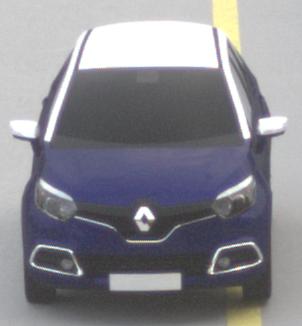
Make: Renault
Model: Captur ENERGY TCe 90
Detailed model: Captur (I)
Model produced from: 2013/06
Model produced until: 2015/05
Doors: 5
Color: blue
Road condition: dry road
Daytime: morning or afternoon
Contrast: low contrast